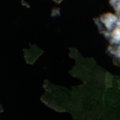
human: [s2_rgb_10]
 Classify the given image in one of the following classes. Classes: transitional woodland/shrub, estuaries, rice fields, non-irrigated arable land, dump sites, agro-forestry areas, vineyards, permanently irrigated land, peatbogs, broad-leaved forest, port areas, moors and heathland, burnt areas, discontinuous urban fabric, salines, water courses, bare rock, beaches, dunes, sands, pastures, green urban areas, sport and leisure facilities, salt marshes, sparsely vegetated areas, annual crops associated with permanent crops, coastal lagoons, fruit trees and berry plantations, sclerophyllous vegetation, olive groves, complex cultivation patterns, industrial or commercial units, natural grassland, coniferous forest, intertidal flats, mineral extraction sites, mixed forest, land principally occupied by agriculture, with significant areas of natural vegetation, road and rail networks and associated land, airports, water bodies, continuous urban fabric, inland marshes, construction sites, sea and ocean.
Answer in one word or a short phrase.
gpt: coniferous forest, water bodies